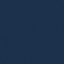
Land use / land cover class: SeaLake